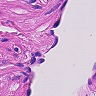
Metastatic tissue present: no